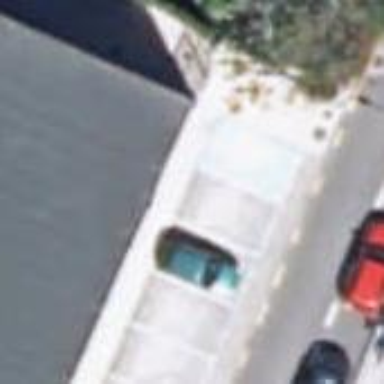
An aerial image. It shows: Parking space designated for disabled individuals.